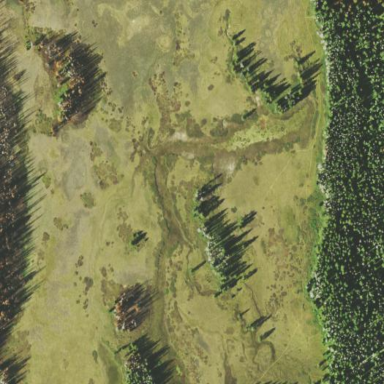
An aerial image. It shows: Marshy wetland area.